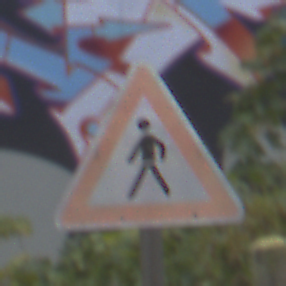
Verkehrszeichen: FussgaengerRechts
Umgebung: Outdoor, Urban
Tageszeit: MorningAfternoon
Wetter: PartlyCloudy
Licht: Natural
Jahreszeit: NotSpecified
Kontrast: LowContrast